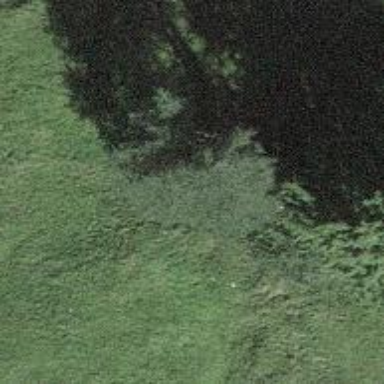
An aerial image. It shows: Single tag "natural: tree."